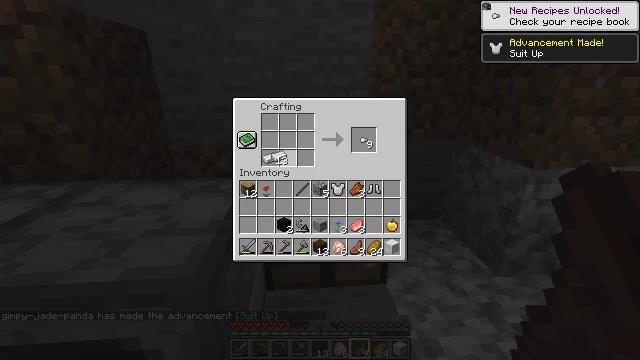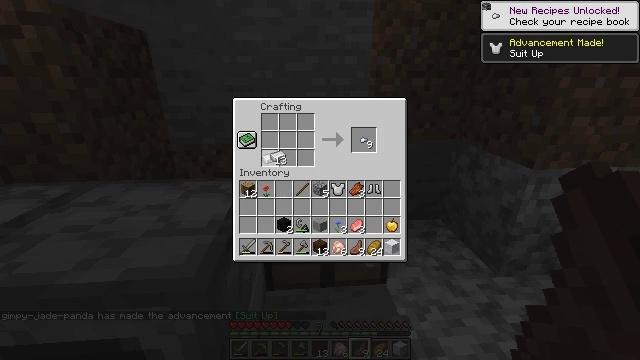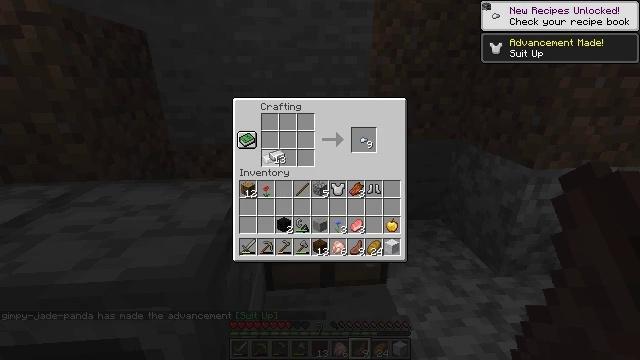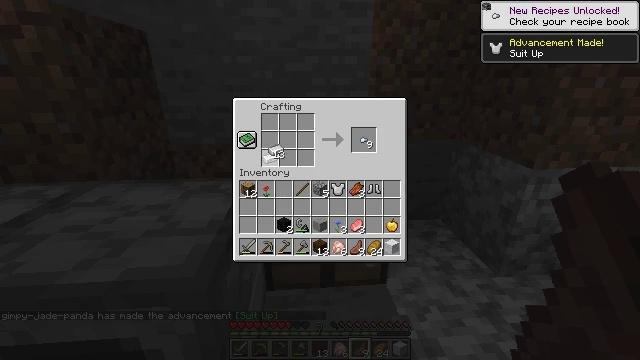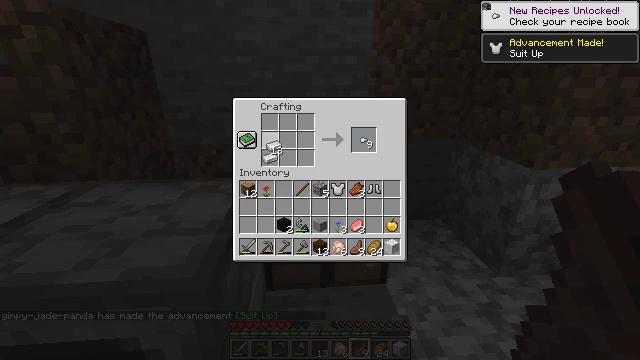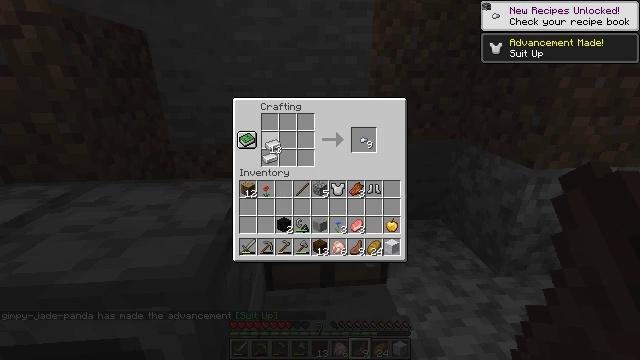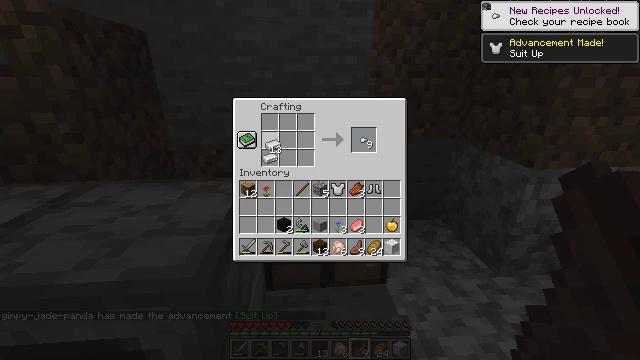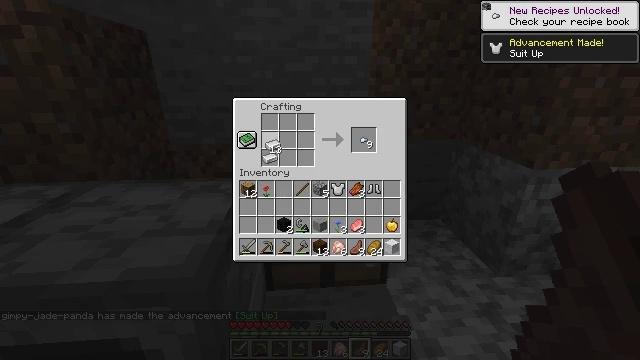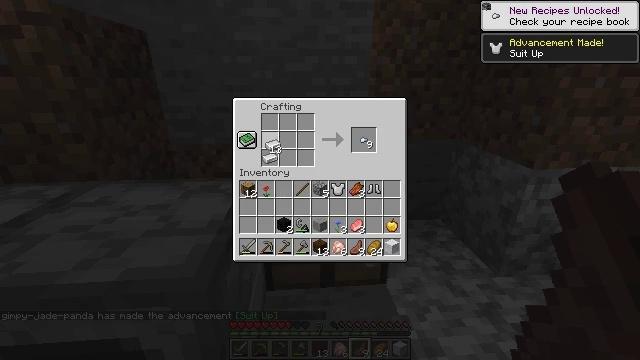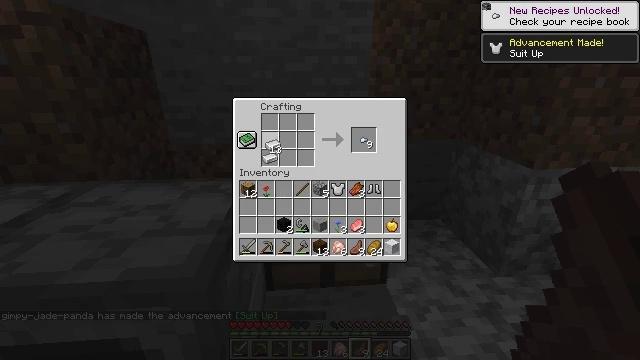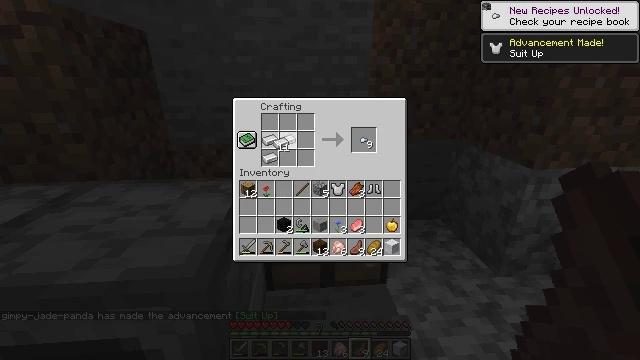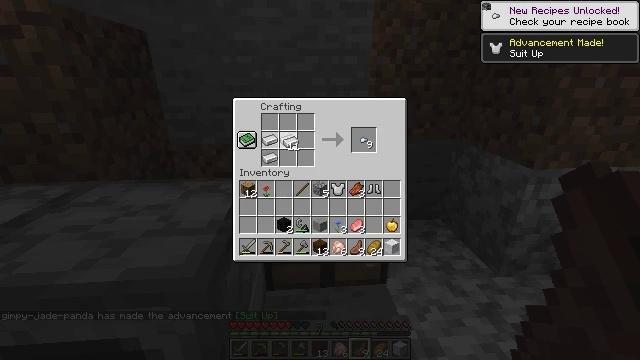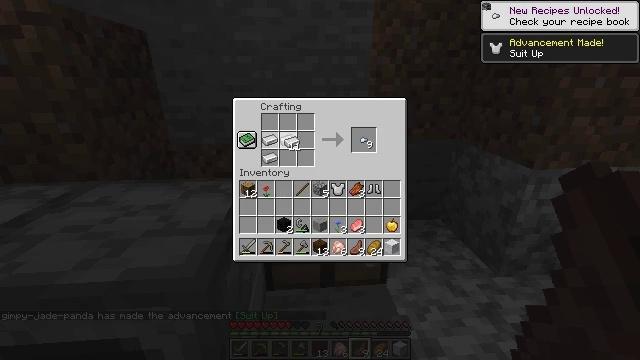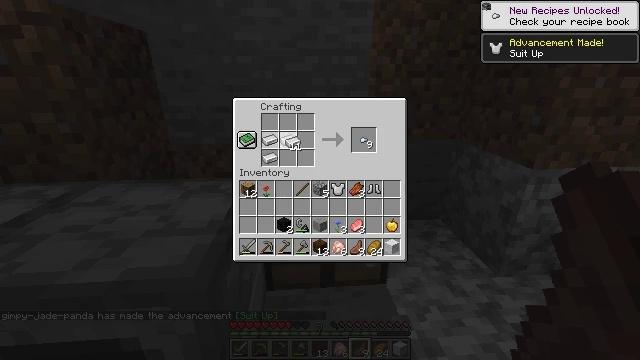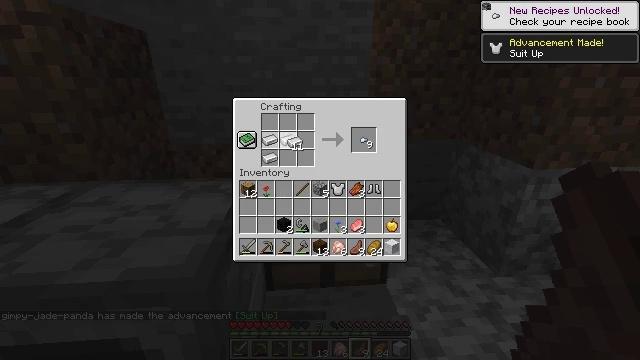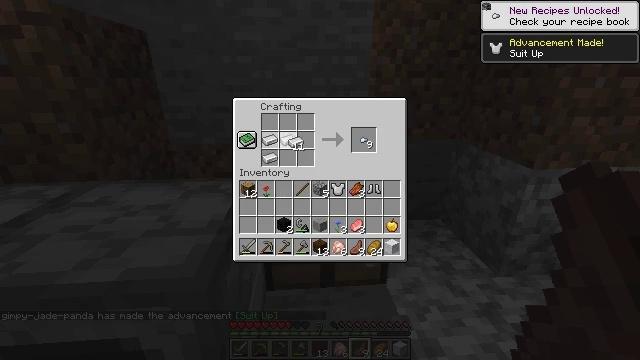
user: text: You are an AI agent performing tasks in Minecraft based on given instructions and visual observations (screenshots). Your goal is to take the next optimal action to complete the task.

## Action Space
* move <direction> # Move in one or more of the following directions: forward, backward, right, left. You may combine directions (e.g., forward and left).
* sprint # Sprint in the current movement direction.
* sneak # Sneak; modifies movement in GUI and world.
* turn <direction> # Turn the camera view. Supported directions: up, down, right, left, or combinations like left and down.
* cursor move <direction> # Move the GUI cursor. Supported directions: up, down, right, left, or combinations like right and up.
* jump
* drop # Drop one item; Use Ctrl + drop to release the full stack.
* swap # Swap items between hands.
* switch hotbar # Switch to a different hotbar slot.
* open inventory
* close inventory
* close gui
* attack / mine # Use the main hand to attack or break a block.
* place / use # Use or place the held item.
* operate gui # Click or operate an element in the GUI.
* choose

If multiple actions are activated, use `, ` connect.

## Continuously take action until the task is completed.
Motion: motion action
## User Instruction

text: Open the crafting table to craft an iron helmet.
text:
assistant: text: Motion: no_op
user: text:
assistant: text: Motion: no_op
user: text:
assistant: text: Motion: no_op
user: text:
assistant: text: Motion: no_op
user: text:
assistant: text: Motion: no_op
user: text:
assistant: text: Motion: choose
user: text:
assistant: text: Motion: choose
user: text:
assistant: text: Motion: choose
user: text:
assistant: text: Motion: choose
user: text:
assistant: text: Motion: cursor move right, choose
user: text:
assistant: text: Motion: cursor move right, choose
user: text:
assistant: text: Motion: choose
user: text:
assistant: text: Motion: choose
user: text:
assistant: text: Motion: choose
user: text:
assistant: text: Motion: choose
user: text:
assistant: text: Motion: choose
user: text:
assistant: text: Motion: choose
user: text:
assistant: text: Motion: choose
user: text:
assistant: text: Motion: choose
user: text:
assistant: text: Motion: choose
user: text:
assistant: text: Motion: choose
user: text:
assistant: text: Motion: choose
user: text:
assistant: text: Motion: choose
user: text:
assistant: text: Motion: no_op
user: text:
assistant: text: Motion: cursor move down
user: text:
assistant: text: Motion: cursor move down
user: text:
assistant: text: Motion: no_op
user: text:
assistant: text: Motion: no_op
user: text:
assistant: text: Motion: no_op
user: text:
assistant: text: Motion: no_op